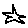
Label: star